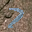
Label: 7